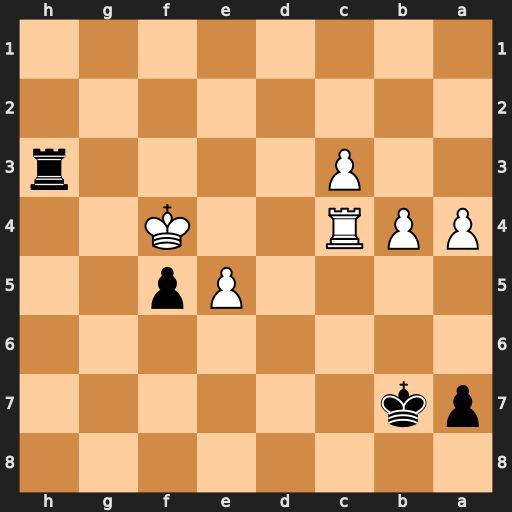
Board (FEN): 8/pk6/8/4Pp2/PPR2K2/2P4r/8/8
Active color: b
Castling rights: -
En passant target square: -
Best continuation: Rh4+ Kxf5 Rxc4